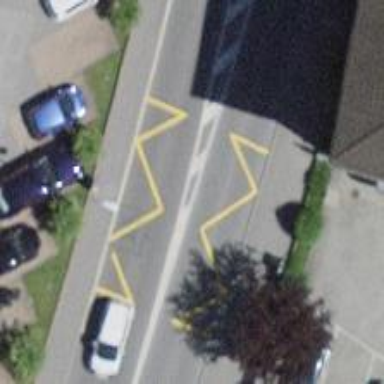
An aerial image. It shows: Bus stop with platform for public transport.